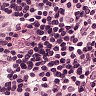
Metastatic tissue present: no